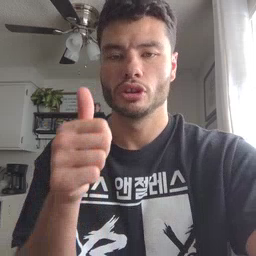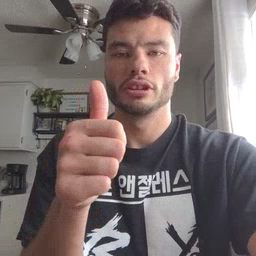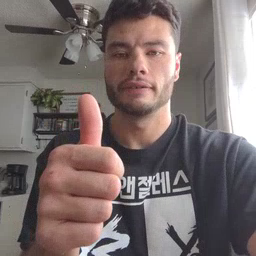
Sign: yourself